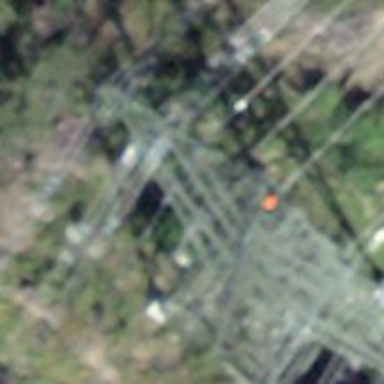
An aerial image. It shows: Lattice structure tower used for power distribution.